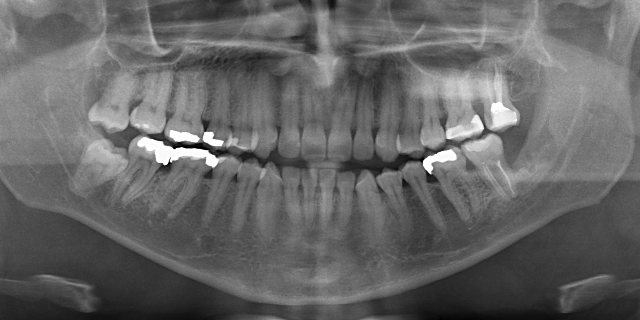
adult